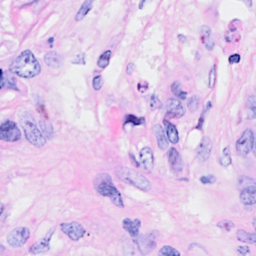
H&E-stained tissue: Breast